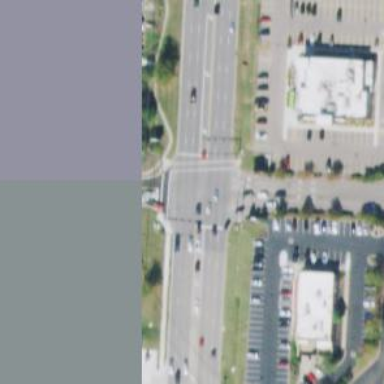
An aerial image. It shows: Marked road crossing.